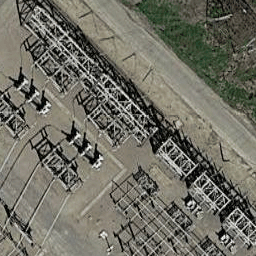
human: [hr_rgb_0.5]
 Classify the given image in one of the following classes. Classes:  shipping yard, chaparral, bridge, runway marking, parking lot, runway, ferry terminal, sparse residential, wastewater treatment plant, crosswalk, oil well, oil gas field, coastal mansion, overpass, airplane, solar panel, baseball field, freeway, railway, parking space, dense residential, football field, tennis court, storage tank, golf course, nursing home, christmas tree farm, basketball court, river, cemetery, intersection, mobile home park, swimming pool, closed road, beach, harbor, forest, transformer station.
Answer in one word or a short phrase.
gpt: transformer station